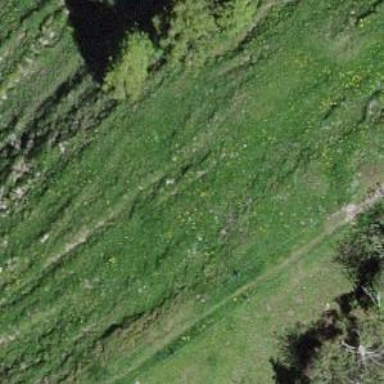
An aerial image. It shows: Path covered with grass.